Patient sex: F
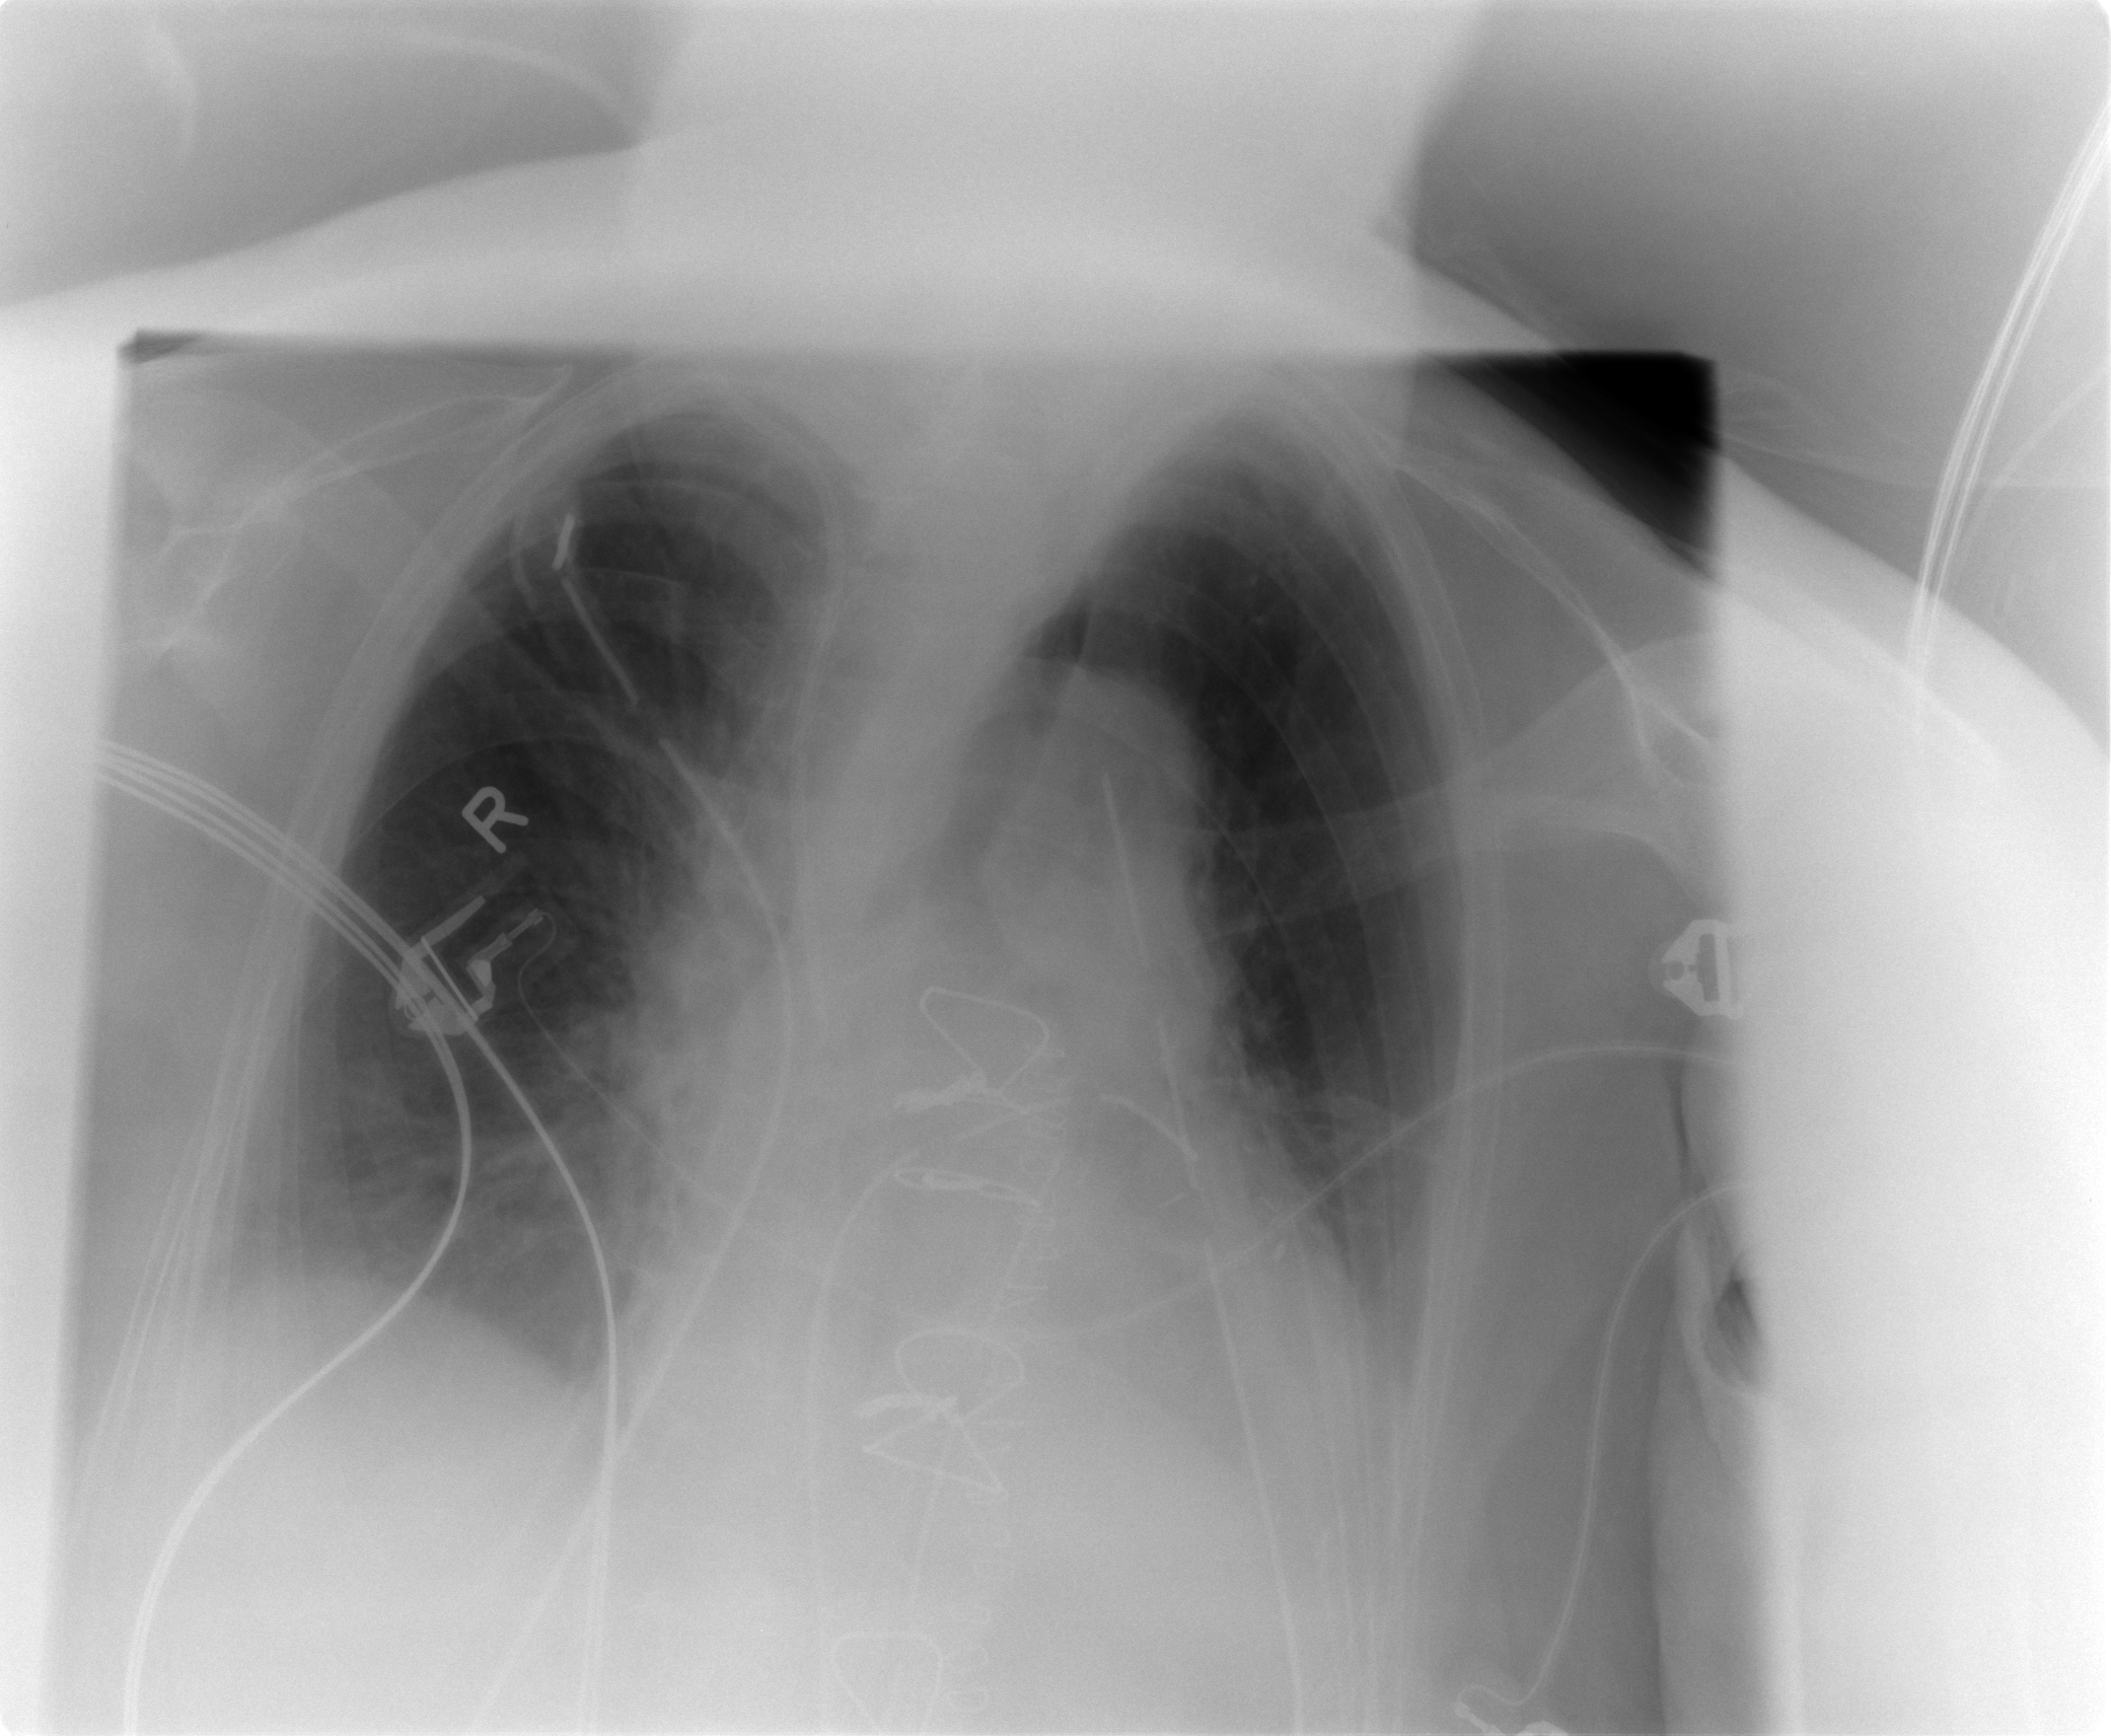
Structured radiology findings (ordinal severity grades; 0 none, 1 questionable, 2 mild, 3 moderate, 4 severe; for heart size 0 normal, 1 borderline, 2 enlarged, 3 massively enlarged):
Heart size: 0
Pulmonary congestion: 0
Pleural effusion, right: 1
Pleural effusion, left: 1
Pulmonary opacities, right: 0
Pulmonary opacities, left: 0
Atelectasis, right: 1
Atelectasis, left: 2